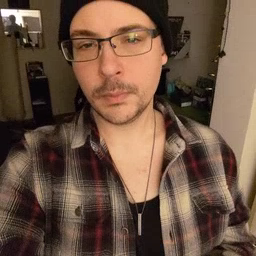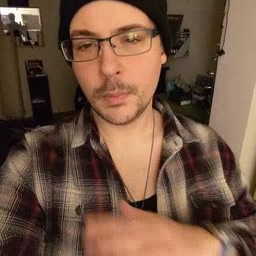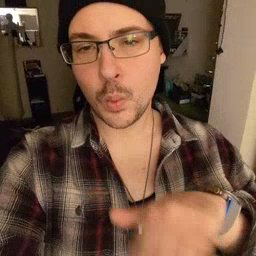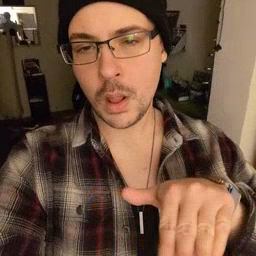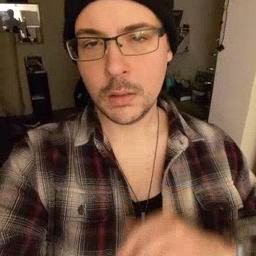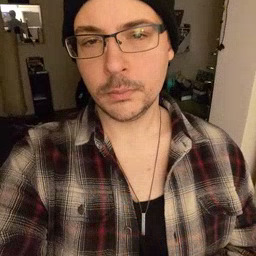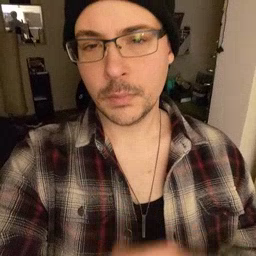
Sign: pool